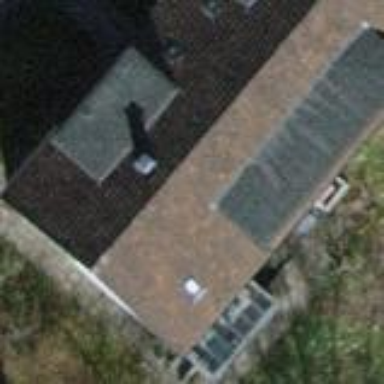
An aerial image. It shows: House with tile roof.